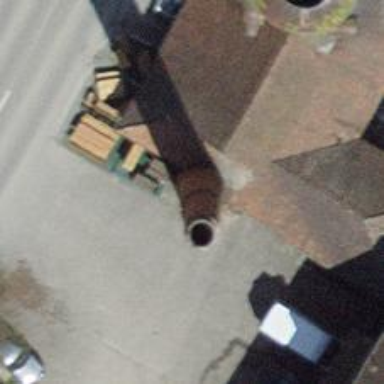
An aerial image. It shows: Chimney that is man-made.